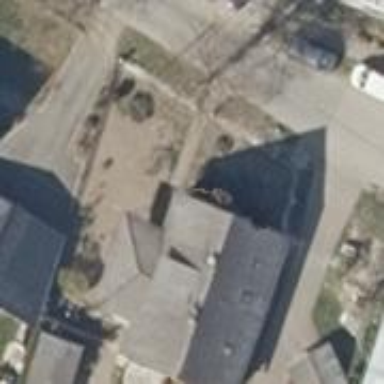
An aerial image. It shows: Simple house.